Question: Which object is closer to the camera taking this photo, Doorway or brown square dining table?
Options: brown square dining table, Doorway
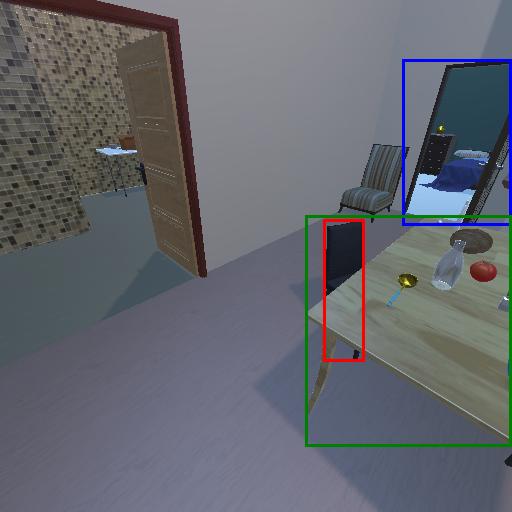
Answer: brown square dining table